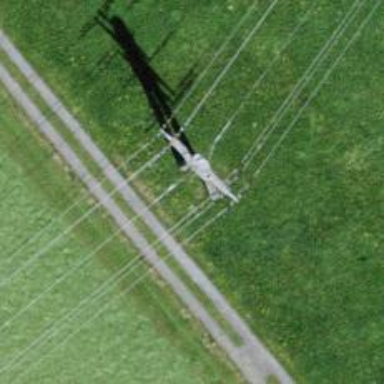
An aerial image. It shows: Concrete power pole.